Interaction volume radius: 5 \u00c5
Interaction volume height: 25 \u00c5
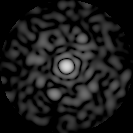
Disorder parameter: 0.7957